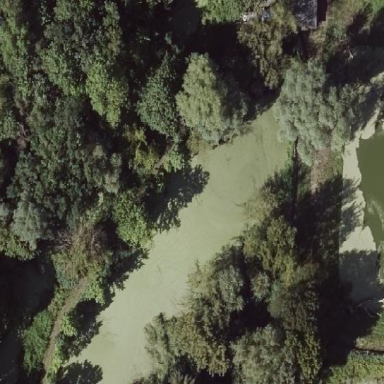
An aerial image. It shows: Pond surrounded by natural water.